Question:
This is a simple program in dos-assembly for x86-processor. It's a simple helloworld-program.
What I do not undertand is the succesive memory-addresses below in the image. The program seems to start at address 0100 in hex that is 256. The next address is 258. The difference seems to be 2 bytes. Is it so that the instruction (opcode + address) is 2 bytes?
Then further down - the mov dx instruction seems to occupy 3 bytes (0117 - 011A) while the mov ah instruction occupy 2 bytes.
I thought instructions (opcode + address) should occupy the same amount of bytes in memory.
But obviously I do not understand this correctly
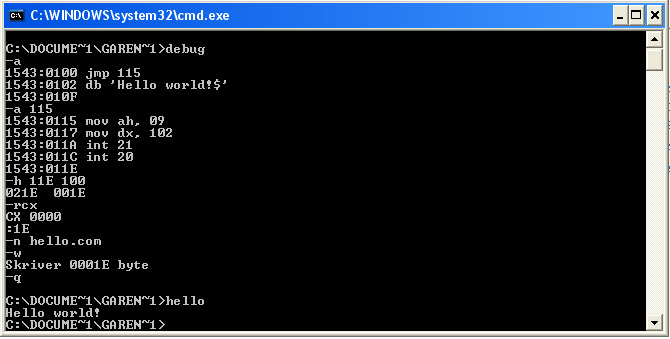
Answer: Yes, x86 is an architecture with variable machine code size. Size of a command may vary from 1 byte to more than 10 and decoding rules are quite complicated.
<URL>, though it is focused on 32-bit and 64-bit modes.